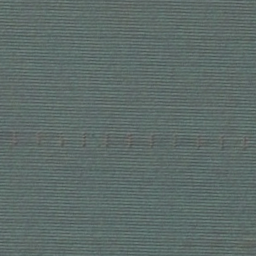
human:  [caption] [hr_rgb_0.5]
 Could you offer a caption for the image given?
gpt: There is a piece of cropland .

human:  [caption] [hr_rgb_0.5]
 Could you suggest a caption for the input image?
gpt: It is a piece of cropland .

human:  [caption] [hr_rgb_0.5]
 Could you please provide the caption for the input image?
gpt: It is a piece of farmland .

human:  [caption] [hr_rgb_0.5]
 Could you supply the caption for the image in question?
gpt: There is a piece of farmland .

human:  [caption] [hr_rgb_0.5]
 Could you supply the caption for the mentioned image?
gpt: Here is a piece of farmland .